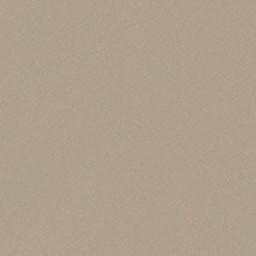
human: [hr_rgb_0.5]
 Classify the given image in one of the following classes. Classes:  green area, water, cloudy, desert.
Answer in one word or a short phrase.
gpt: desert